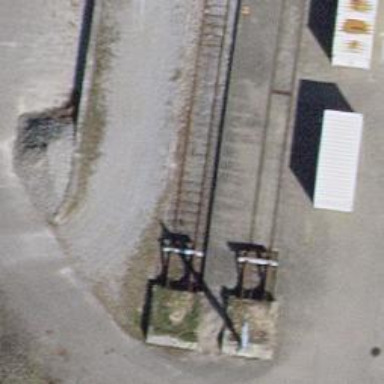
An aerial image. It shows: Railway buffer stop.